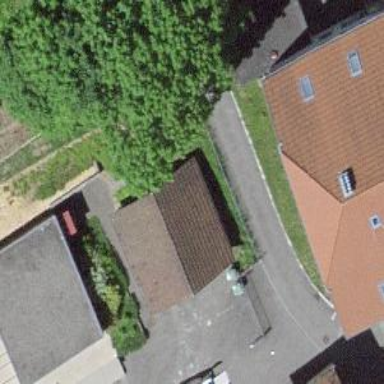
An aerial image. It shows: Garage building.